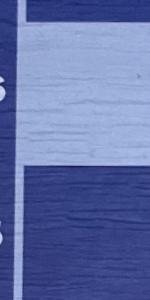
Label: Empty